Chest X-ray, PA view. Patient: 57 years old, sex M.
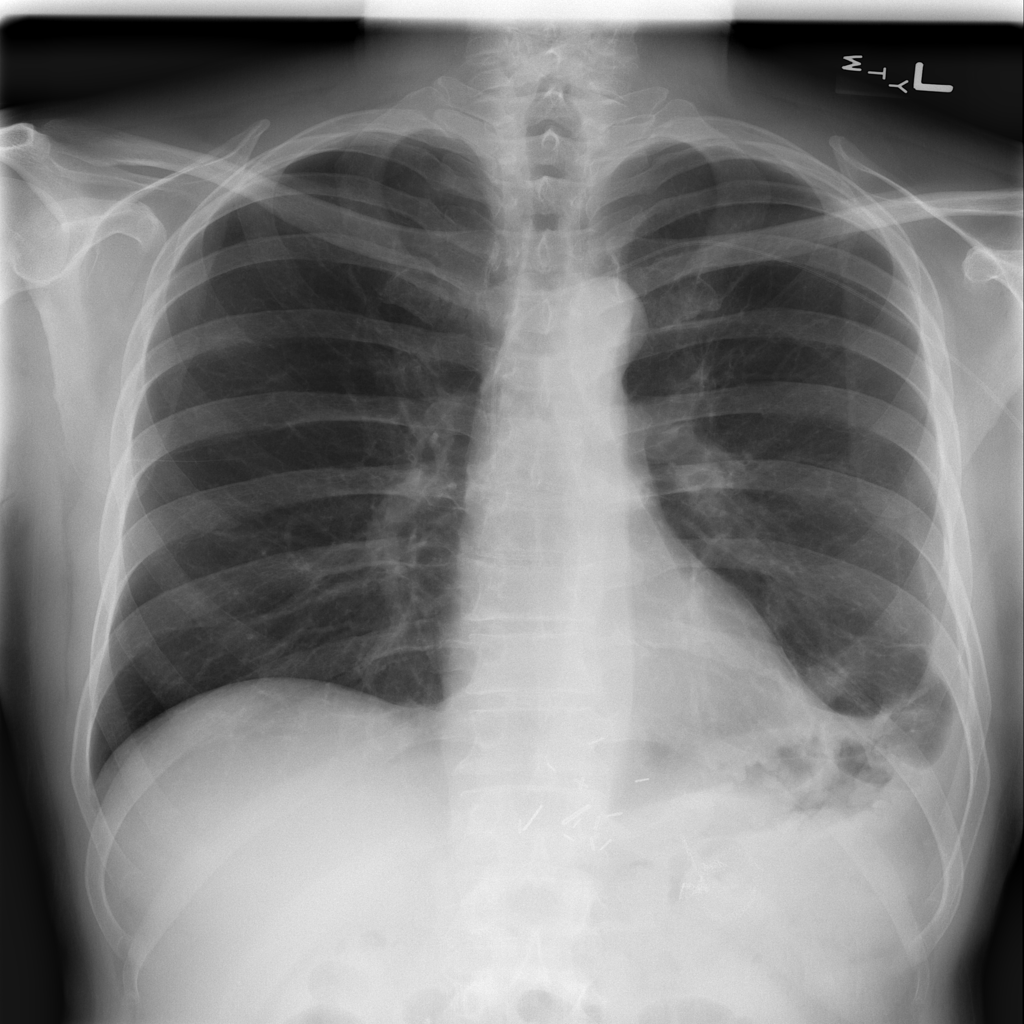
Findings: Infiltration